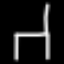
Label: chair